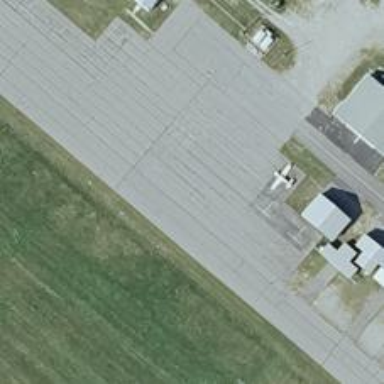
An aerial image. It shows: View of taxiway at the airport.